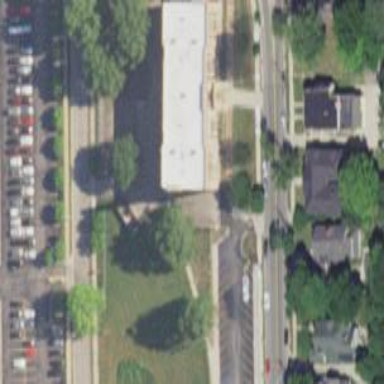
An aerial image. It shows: Sidewalk.